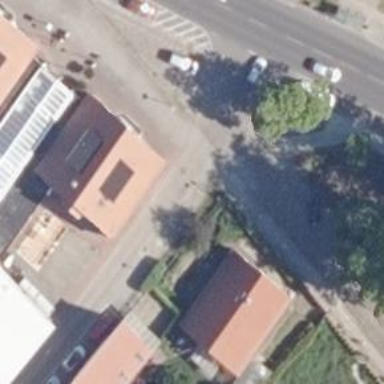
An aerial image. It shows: Paved parking aisle in service road.